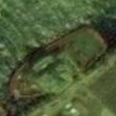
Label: civil